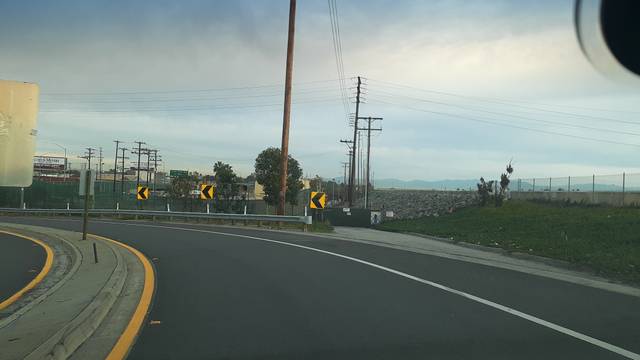
Region: Mexico
Coordinates: 33.784, -118.207